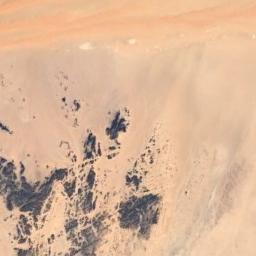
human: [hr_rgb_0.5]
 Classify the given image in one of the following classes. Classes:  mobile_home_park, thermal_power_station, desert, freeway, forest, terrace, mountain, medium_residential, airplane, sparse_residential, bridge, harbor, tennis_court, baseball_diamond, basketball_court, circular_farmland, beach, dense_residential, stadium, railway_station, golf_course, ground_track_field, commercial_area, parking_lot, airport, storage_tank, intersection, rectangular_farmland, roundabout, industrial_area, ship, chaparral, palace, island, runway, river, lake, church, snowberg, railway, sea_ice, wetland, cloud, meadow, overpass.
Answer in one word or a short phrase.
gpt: desert